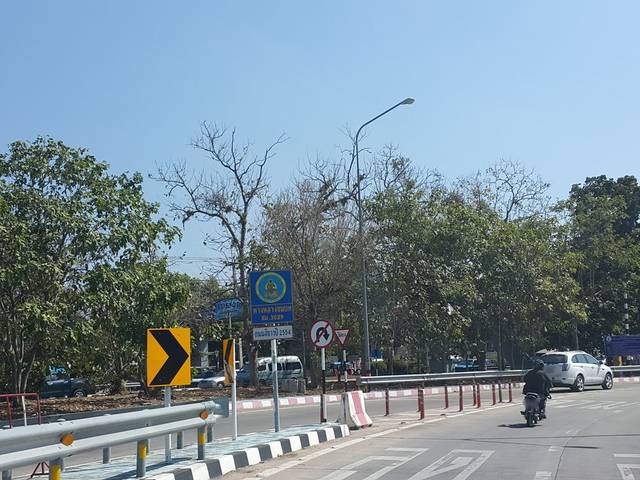
Region: Thailand
Coordinates: 18.842, 98.972